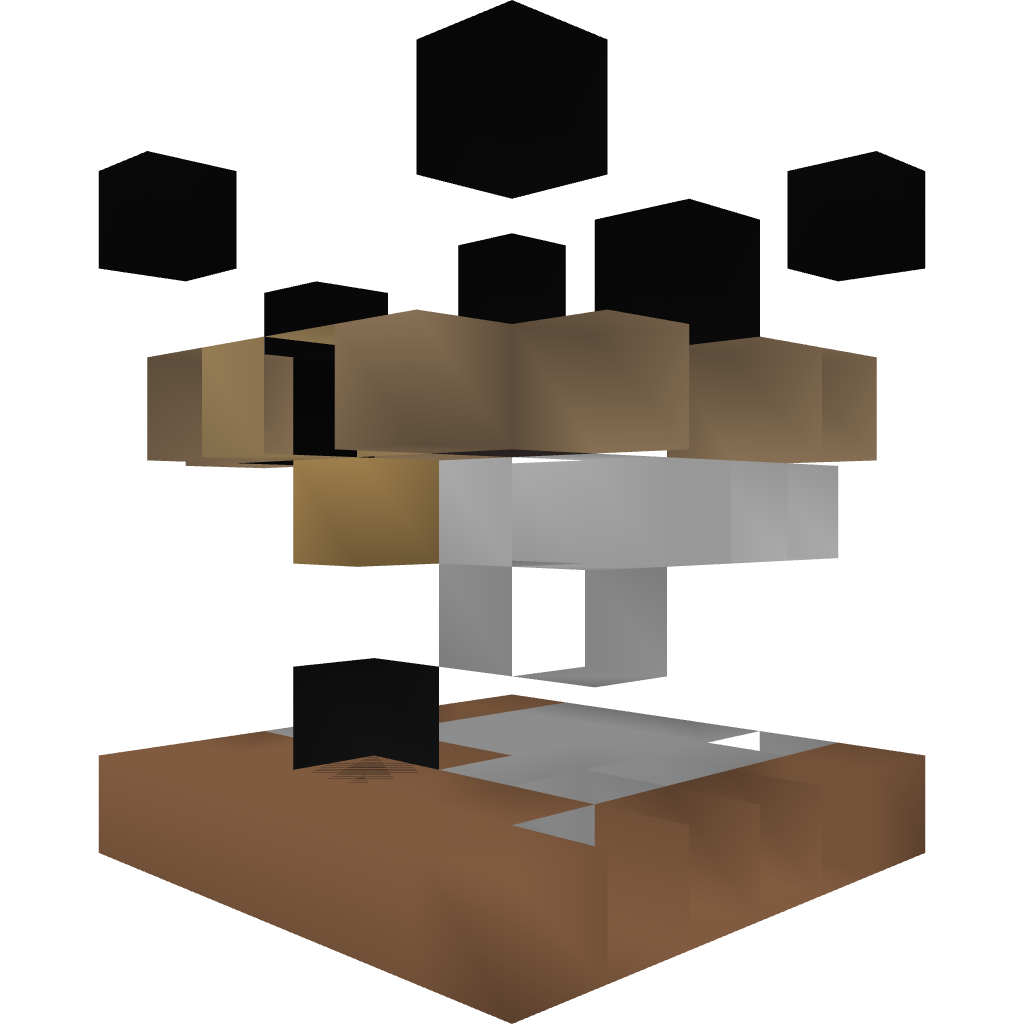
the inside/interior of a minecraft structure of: Boat Dock